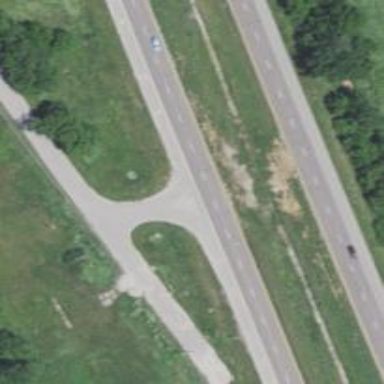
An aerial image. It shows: Asphalt motorway.